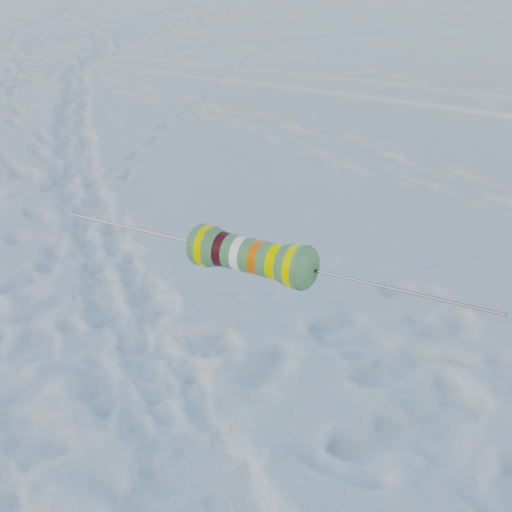
Resistor colour bands (in order): yellow, brown, white, orange, yellow, yellow